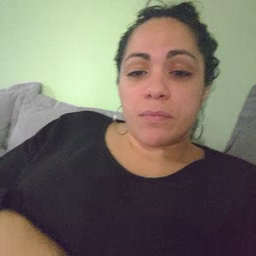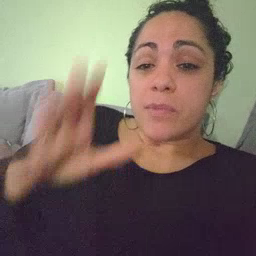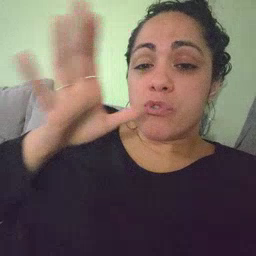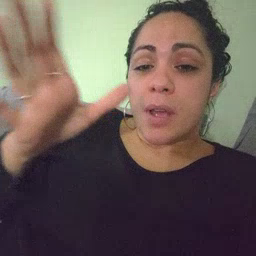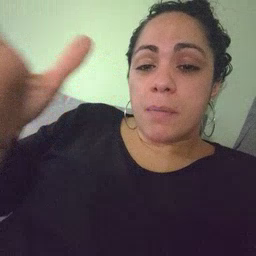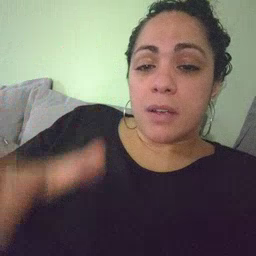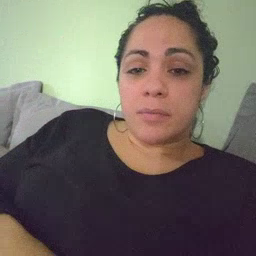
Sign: grandma